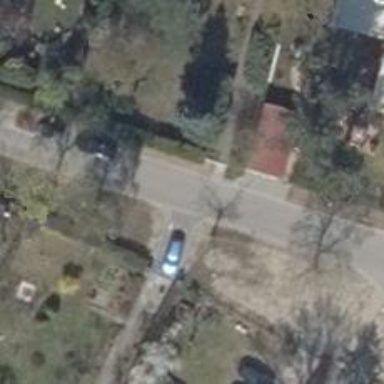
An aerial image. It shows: Driveway.